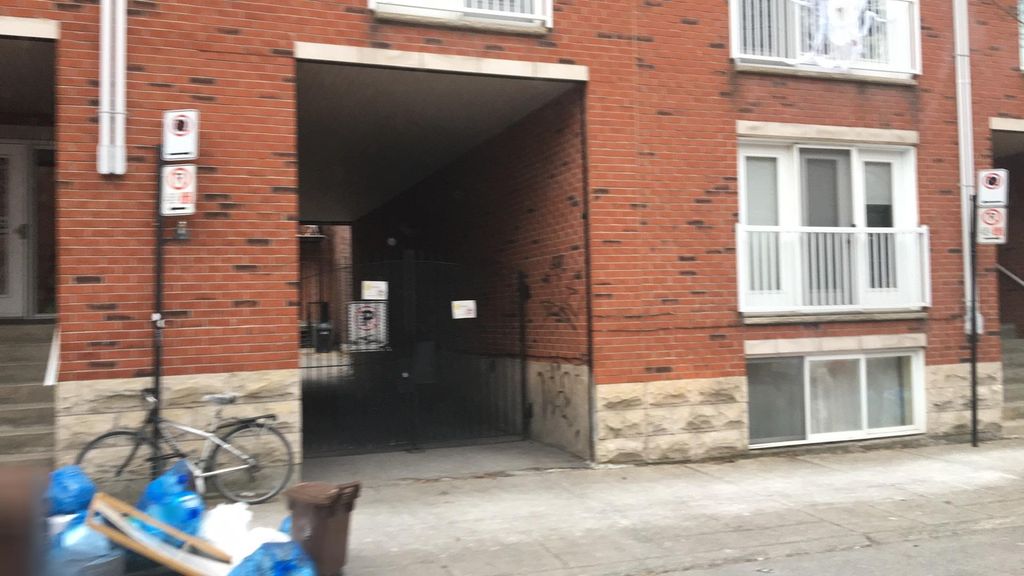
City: montreal